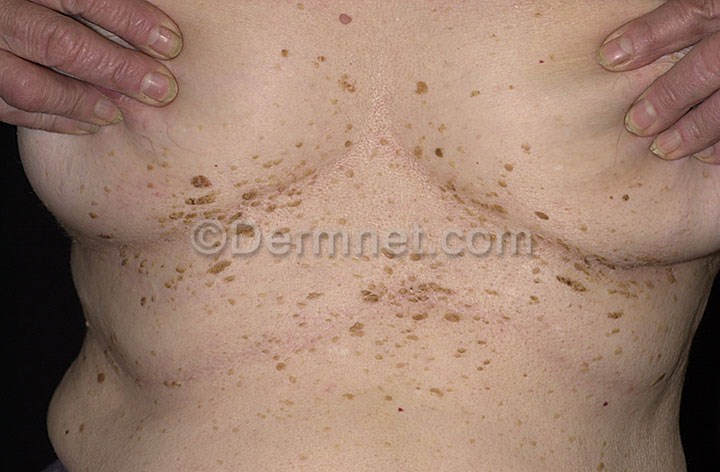
Disease: Seborrheic Keratoses and other Benign Tumors